Aerial crown-view tile of a tropical tree (Barro Colorado Island, Panama), acquired 20240918:
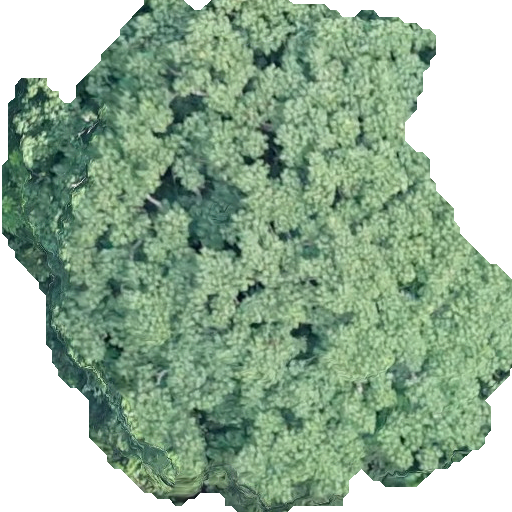
Species: Pseudobombax septenatum
GBIF accepted scientific name: Pseudobombax septenatum
Crown area: 308.845 m²